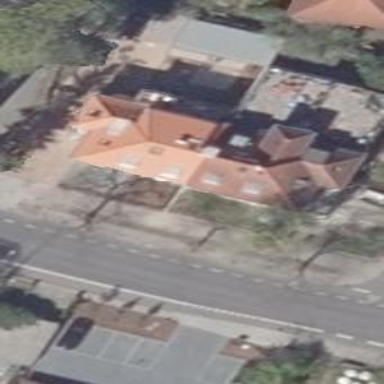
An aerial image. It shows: House with hipped roof.